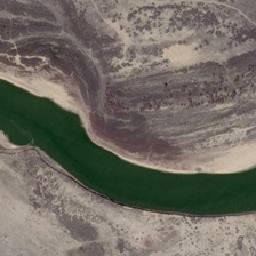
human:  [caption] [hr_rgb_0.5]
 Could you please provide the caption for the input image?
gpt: A green river that crosses the land.

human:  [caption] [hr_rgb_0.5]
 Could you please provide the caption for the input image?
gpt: the river winds through .

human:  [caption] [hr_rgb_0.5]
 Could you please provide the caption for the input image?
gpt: The green river on the other side of the land.

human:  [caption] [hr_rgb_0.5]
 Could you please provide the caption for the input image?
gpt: land surrounded by color is black and white .

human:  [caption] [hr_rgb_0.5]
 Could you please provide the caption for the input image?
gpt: A green river on the other side of the earth.